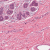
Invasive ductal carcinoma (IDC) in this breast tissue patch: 0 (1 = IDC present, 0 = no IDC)